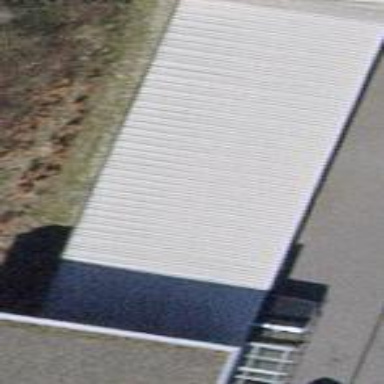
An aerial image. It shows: View of roof of building.